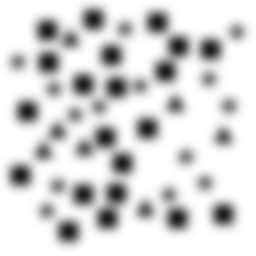
Squares: 21
Triangles: 7
Stars: 14
Total shapes: 42